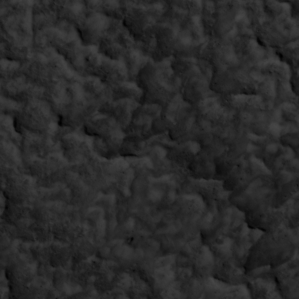
Label: non_frost